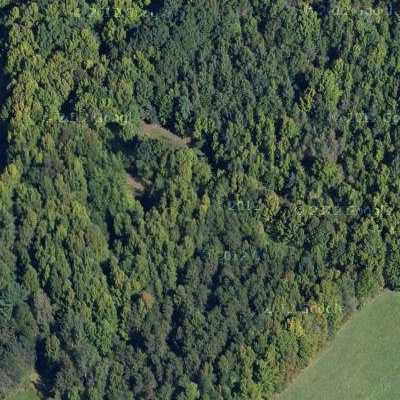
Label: eForest